Interaction volume radius: 5 \u00c5
Interaction volume height: 25 \u00c5
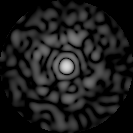
Disorder parameter: 0.8551